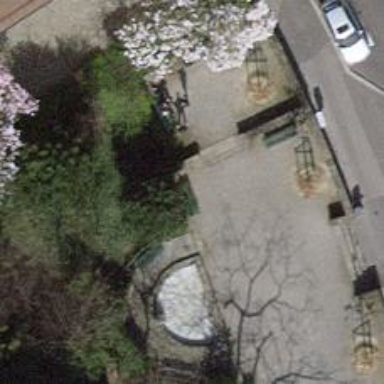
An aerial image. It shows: Bench.